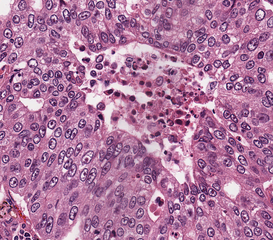
Tumor epithelial tissue: yes
Tumor-associated stroma tissue: no
Normal tissue: no